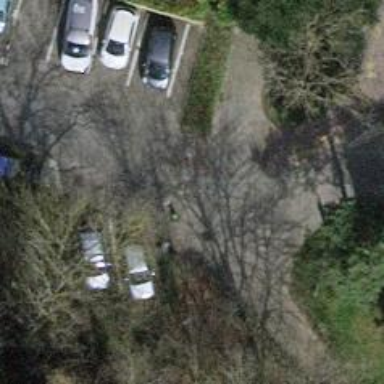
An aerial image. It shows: Bollard barrier.